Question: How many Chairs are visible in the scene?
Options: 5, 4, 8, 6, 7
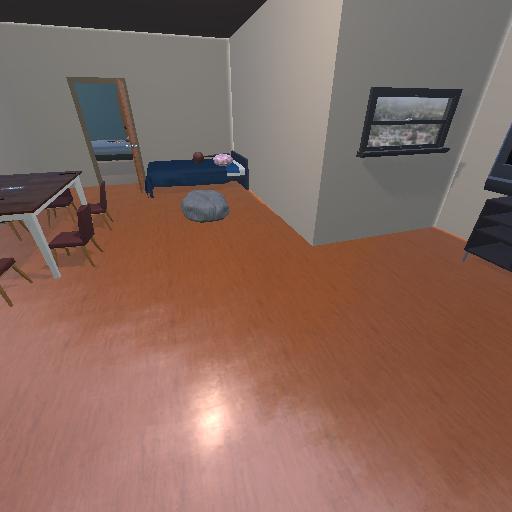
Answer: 5